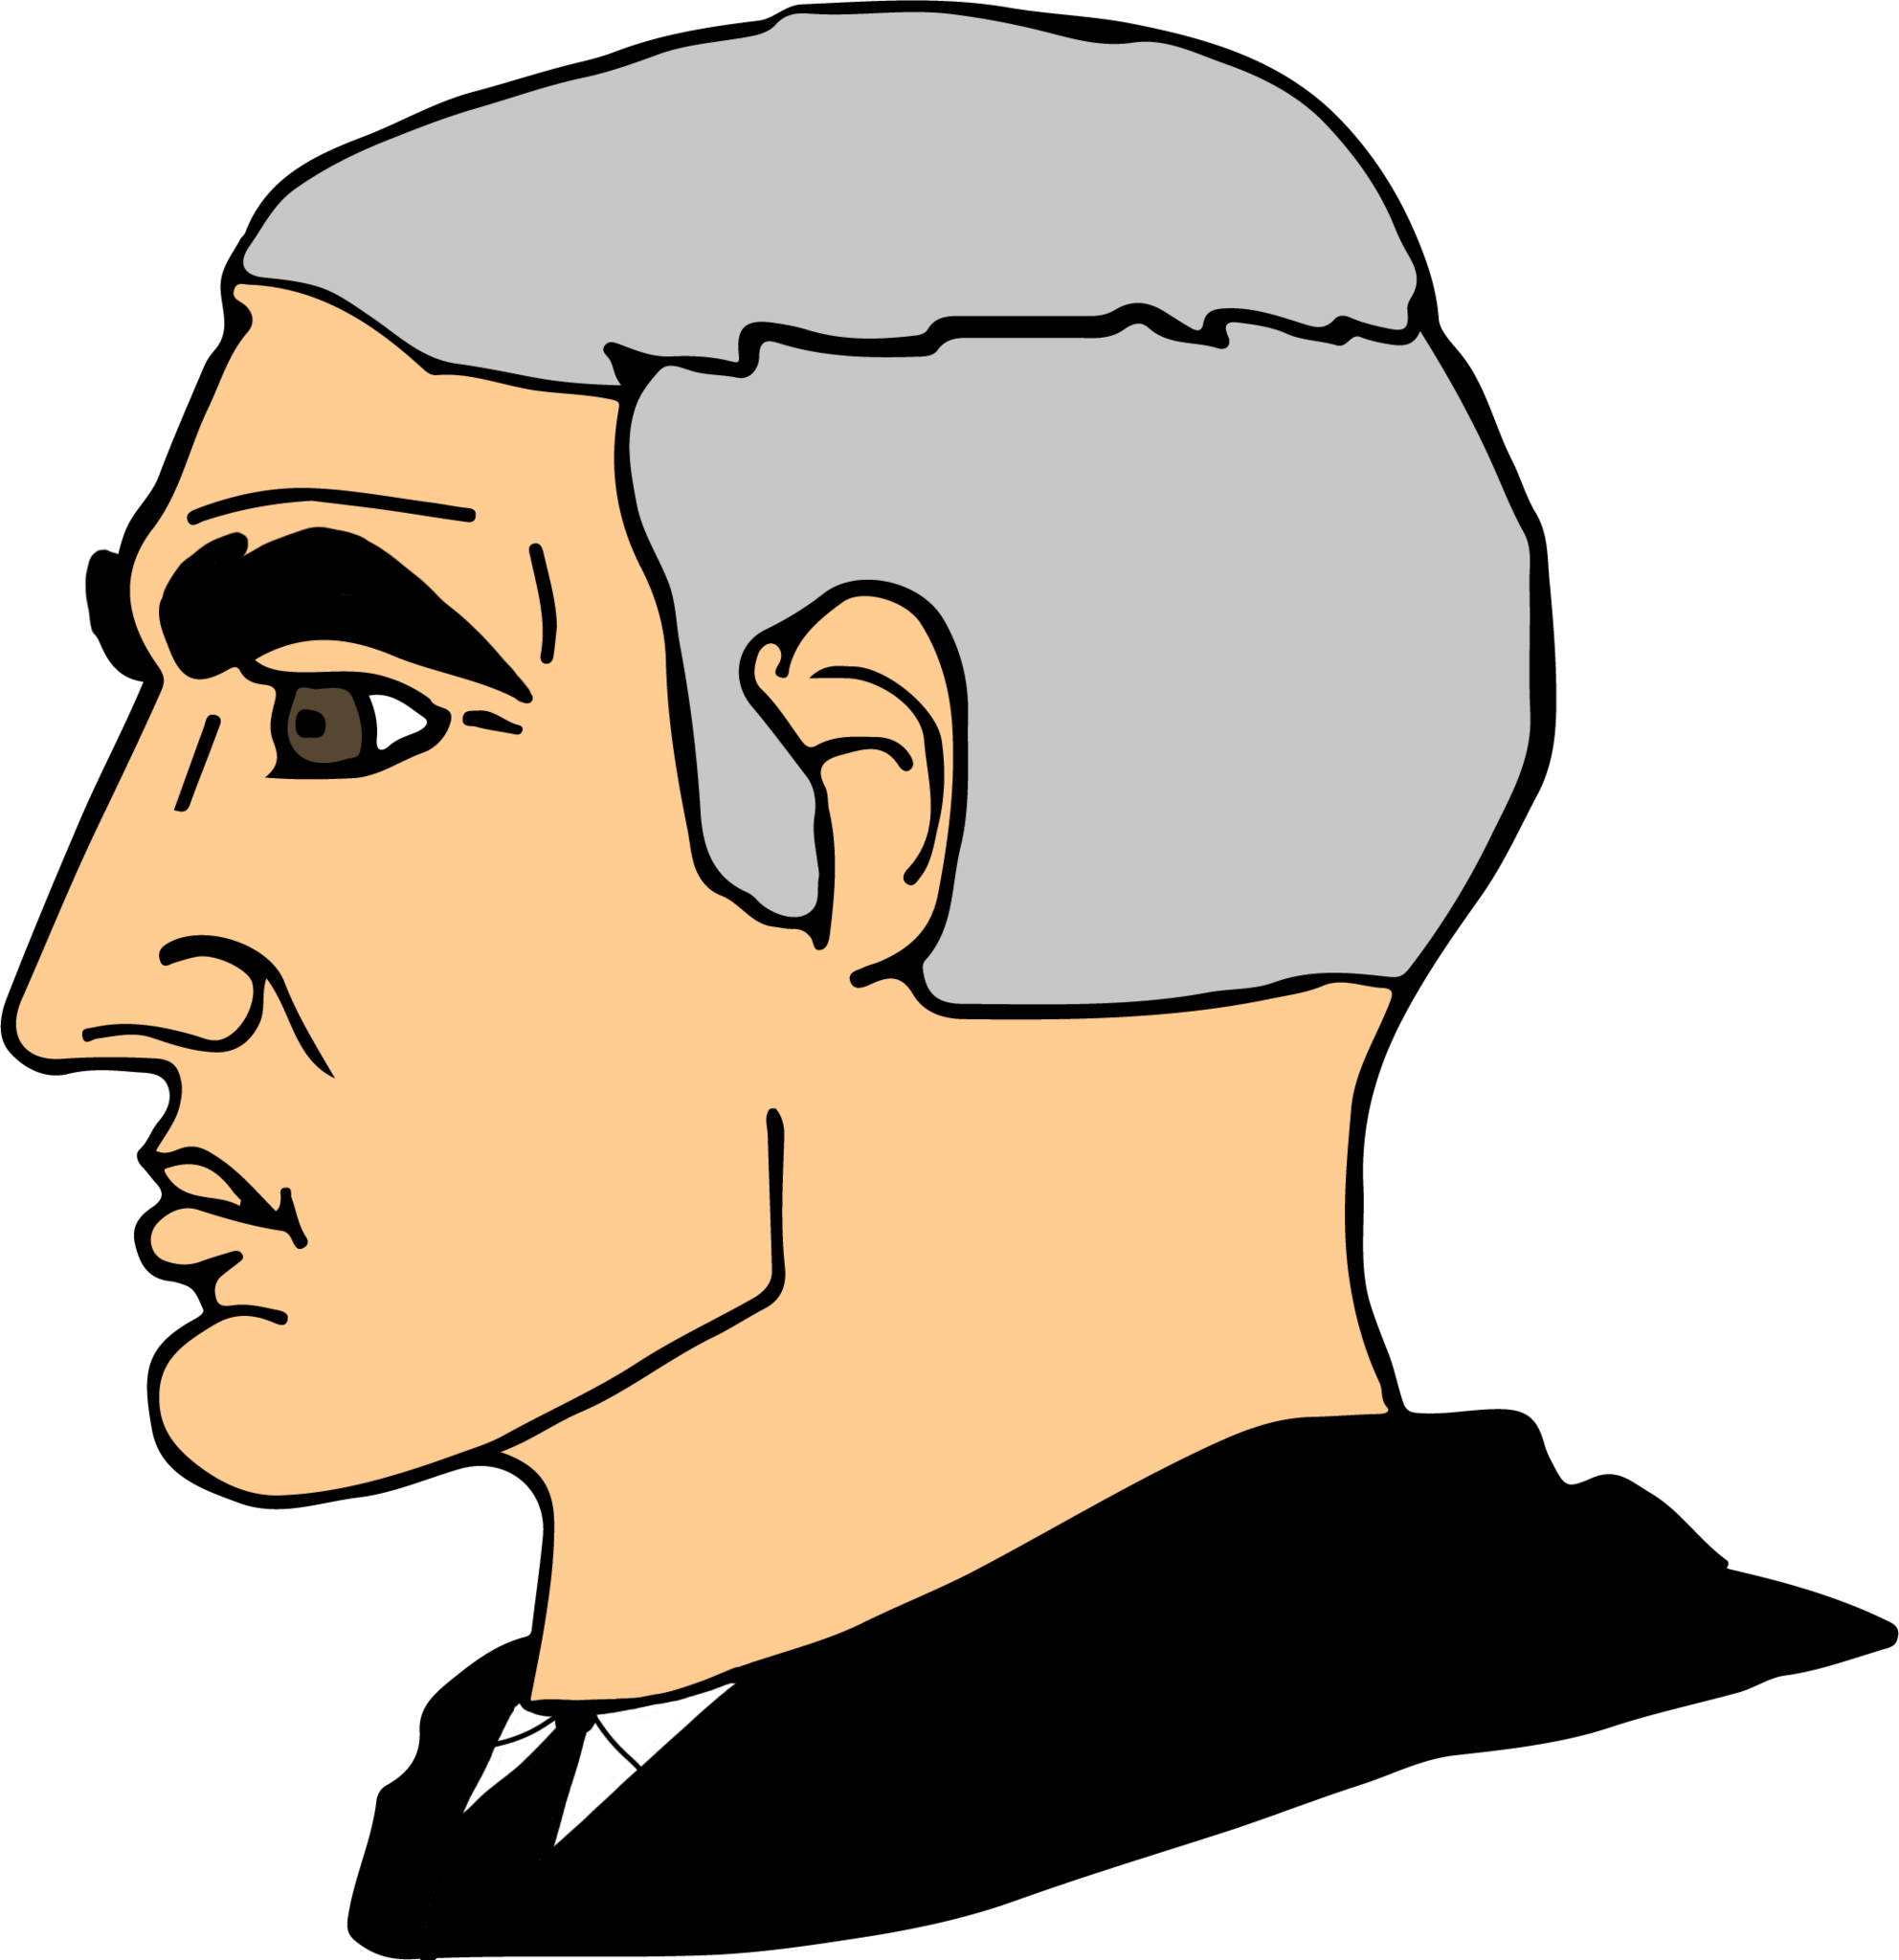
Label: 4_Yes_Chad